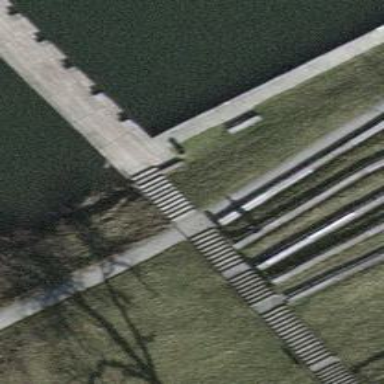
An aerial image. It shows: Road with steps.